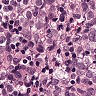
Metastatic tissue present: yes